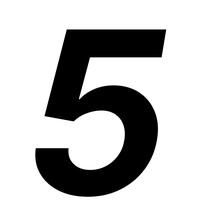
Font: Inter-Italic_Bold_Italic